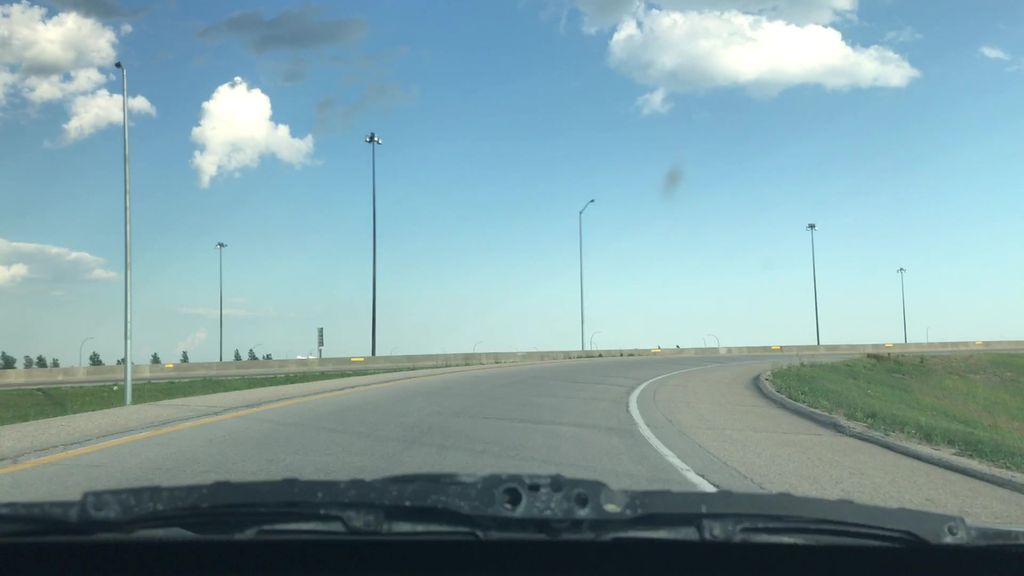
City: winnipeg